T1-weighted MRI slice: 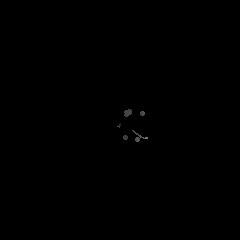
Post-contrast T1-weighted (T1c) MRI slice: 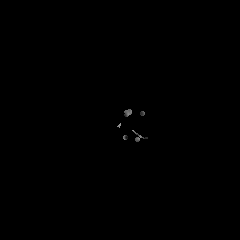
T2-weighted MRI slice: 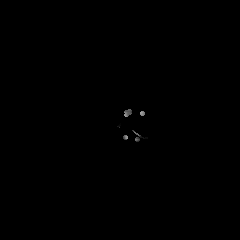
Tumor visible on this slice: no